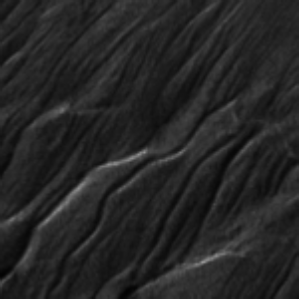
Label: frost